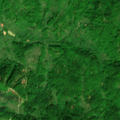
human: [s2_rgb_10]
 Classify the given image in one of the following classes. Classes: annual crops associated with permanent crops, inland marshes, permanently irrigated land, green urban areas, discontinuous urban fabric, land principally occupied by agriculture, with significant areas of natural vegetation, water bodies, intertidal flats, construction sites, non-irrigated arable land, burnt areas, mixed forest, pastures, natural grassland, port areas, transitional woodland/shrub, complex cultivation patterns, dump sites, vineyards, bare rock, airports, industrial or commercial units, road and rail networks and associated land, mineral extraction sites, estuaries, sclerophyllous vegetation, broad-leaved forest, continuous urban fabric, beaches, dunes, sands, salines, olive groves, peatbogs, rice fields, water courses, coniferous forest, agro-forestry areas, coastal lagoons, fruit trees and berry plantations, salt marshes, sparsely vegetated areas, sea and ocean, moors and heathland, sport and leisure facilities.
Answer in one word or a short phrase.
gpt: broad-leaved forest, transitional woodland/shrub